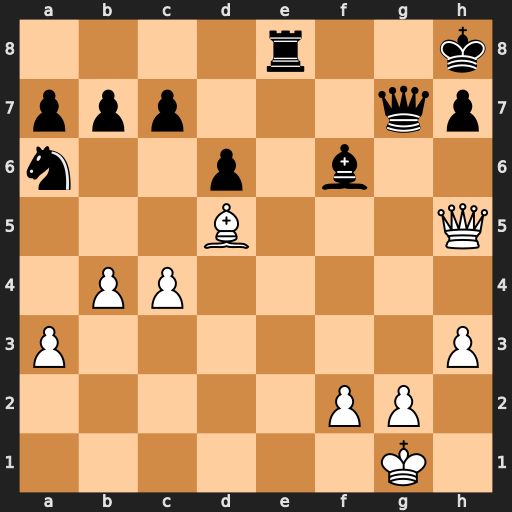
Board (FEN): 4r2k/ppp3qp/n2p1b2/3B3Q/1PP5/P6P/5PP1/6K1
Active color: w
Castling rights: -
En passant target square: -
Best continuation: Qxe8+ Qf8 Qxf8#